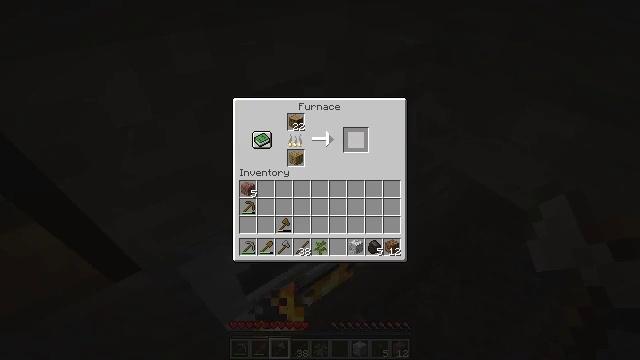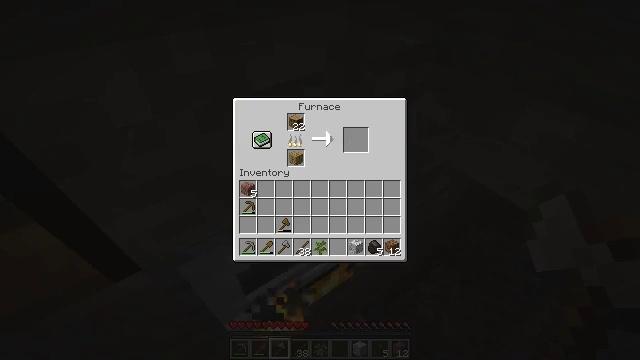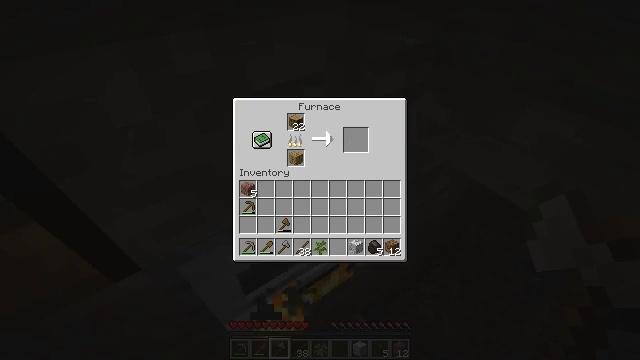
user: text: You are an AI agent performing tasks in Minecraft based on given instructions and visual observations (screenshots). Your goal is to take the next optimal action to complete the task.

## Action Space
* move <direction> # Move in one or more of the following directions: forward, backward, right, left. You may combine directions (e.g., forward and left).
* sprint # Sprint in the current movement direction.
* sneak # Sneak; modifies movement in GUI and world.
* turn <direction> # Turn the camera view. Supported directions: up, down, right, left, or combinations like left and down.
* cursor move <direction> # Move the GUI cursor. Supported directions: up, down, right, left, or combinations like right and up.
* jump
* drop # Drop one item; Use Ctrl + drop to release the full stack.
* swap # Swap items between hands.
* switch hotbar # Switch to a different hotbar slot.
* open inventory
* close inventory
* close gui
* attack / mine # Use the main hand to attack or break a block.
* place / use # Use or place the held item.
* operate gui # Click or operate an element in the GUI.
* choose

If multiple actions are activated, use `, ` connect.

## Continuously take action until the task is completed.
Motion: motion action
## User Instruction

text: Put wood logs in a furnace to craft charcoal.
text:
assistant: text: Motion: sneak, cursor move left
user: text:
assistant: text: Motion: sneak, cursor move left
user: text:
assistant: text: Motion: sneak